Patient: sex F, age 44
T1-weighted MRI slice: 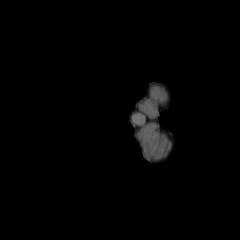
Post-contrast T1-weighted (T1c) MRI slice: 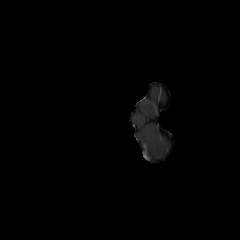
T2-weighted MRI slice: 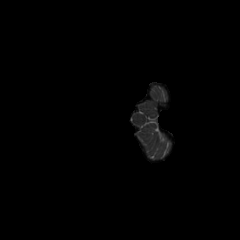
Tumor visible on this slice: no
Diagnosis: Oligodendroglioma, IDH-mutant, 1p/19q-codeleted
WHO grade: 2